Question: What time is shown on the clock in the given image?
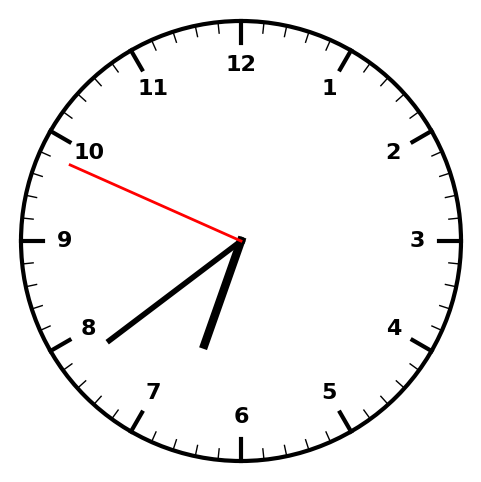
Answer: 06:38:49